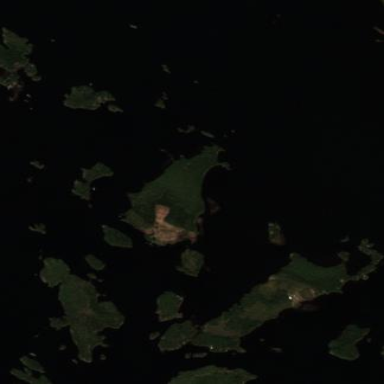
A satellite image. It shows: Islet.